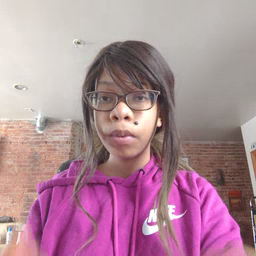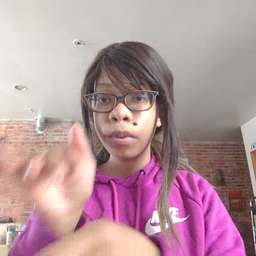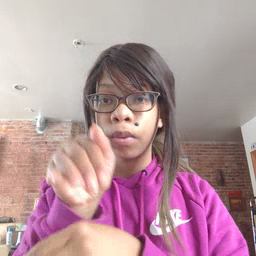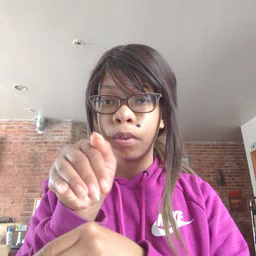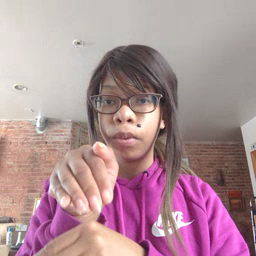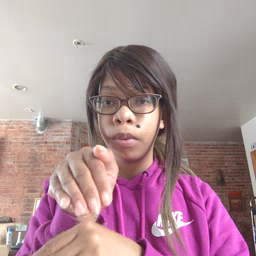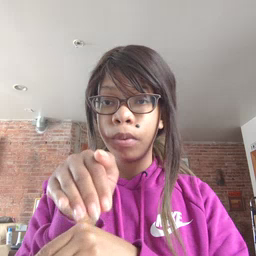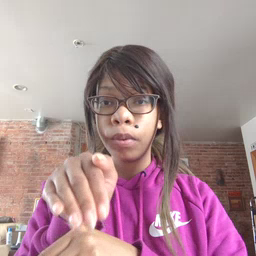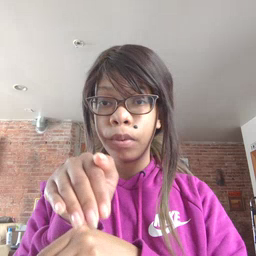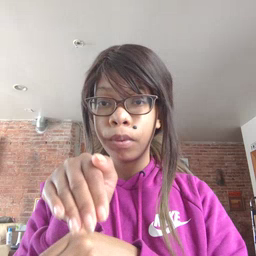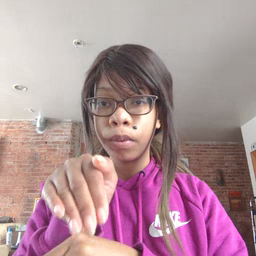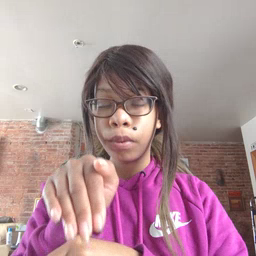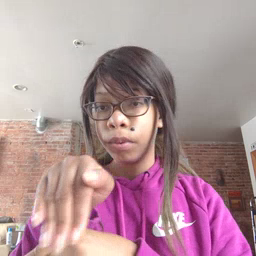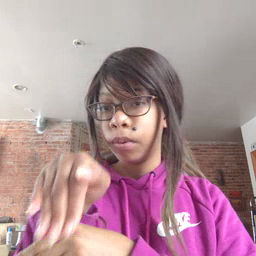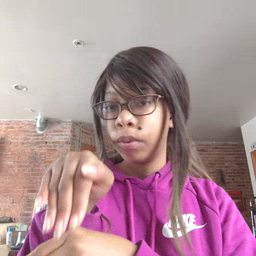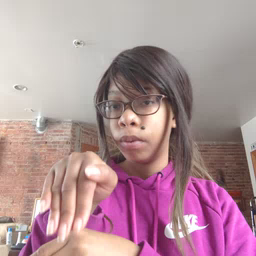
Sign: night